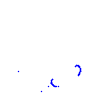
Particle: kaon